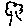
Label: tree